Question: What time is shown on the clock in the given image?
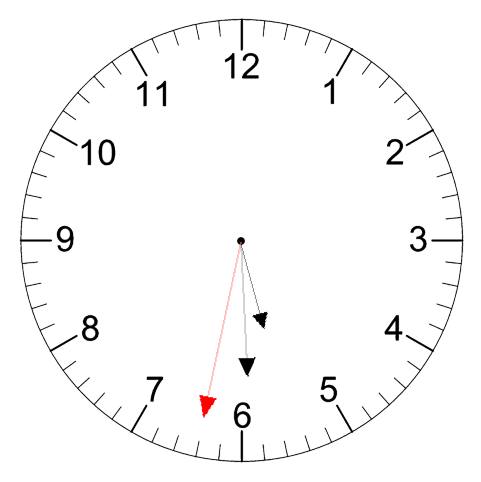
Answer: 05:29:32